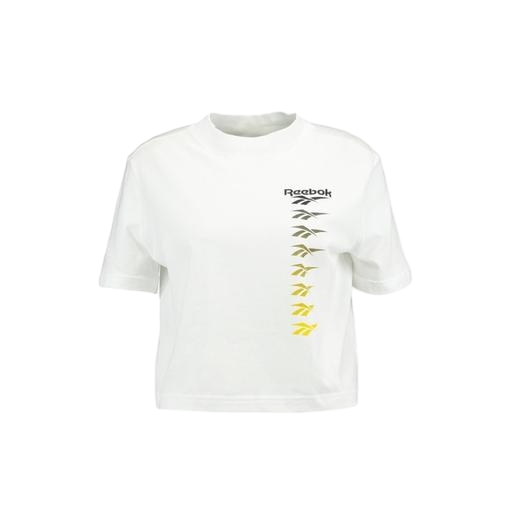
white graphic t-shirt, white graphic-print t-shirt, white tall new forever t-shirt dip, white background